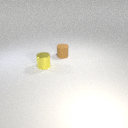
small brown rubber cylinder behind small yellow metal cylinder